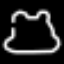
Label: frog